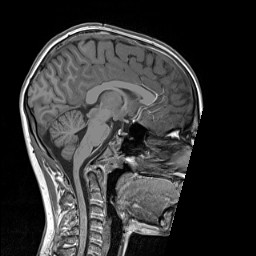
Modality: T1w
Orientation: sagittal
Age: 11
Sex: male
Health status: ill